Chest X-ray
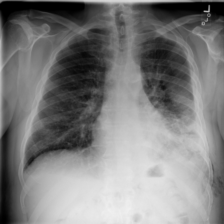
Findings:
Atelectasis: negative
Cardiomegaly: negative
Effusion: positive
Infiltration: positive
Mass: negative
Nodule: negative
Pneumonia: negative
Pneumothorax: negative
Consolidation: negative
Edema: negative
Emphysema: negative
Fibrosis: negative
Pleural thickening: negative
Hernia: negative